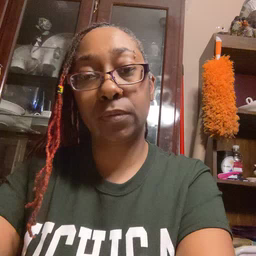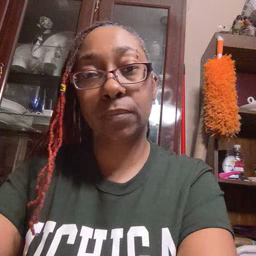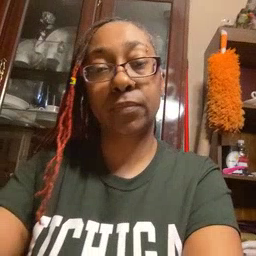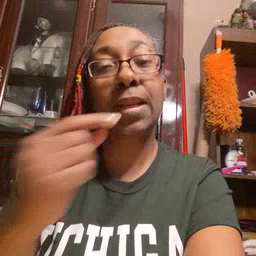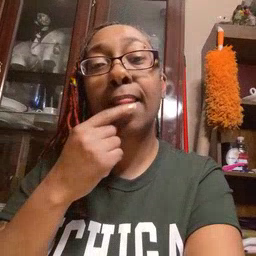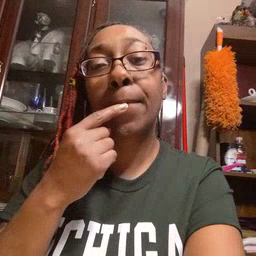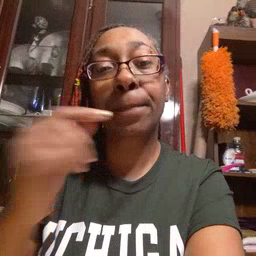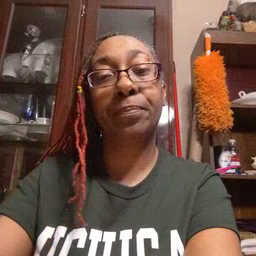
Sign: lips